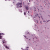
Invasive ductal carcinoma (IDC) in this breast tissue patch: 1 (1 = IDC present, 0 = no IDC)